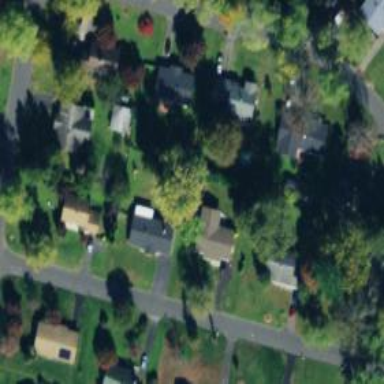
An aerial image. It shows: Neighborhood.